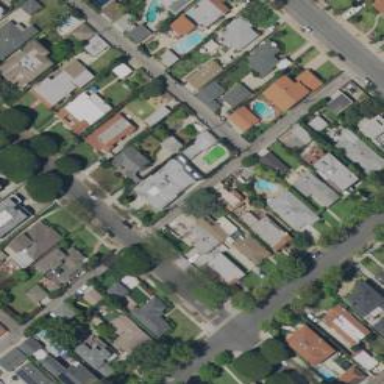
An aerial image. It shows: Residential alleyway.